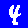
Digit: 4